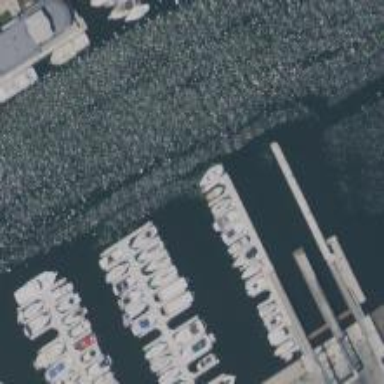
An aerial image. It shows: Man-made pier.